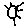
Label: sun